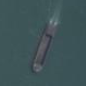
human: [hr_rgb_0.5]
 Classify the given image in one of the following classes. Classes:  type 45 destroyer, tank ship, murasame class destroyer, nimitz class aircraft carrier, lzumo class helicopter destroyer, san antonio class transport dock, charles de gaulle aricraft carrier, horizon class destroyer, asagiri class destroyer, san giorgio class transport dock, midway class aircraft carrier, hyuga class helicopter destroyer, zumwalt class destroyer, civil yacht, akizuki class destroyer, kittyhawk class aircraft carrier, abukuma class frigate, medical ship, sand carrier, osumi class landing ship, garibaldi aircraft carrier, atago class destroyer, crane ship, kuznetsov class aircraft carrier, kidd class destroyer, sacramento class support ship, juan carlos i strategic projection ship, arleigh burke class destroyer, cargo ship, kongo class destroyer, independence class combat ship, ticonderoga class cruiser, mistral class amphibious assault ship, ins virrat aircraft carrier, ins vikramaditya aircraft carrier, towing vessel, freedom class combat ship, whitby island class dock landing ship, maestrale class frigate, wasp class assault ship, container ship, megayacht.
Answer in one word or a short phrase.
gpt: Sand carrier